Question: I have a large data frame that includes data on the same people over time I want to group each person by years of 2. The result should sum up one column but average the other because a straight average won't work. I can do this in excel however not in R. I included sample data and desired output.
'''
Name <- c(rep("Joe",3),rep("Kenny",3))
Age <- c(20,21,22,19,20,21)
Year <- c(rep(c(2010,2011,2012),length.out = 6))
Jumps <- c(10,150,200,300,20,90)
Success <- c(0.5,0.6,0.7,0.4,0.5,0.6)
df <- data.frame(Name,Age,Year,Jumps,Success)
Name Age Year Jumps Success
1 Joe 20 2010 10 0.5
2 Joe 21 2011 150 0.6
3 Joe 22 2012 200 0.7
4 Kenny 19 2010 300 0.4
5 Kenny 20 2011 20 0.5
6 Kenny 21 2012 90 0.6
'''
Desired Output

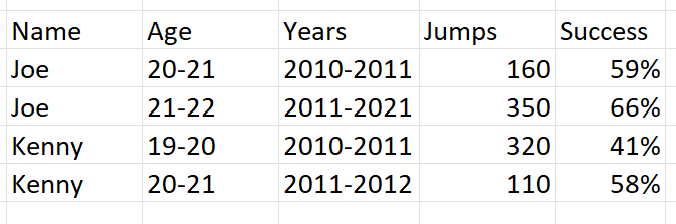
Answer: Main feature is to use 'lead':
'''
library(dplyr)
df %>%
group_by(Name) %>%
mutate(Success = (Success*Jumps),
Success = Success + lead(Success),
Age= paste(Age, lead(Age), sep = "-"),
Jumps = Jumps + lead(Jumps),
Year = paste(Year, lead(Year), sep = "-"),
Success = Success/Jumps) %>%
slice(-n())
'''
'''
Name Age Year Jumps Success
<chr> <chr> <chr> <dbl> <dbl>
1 Joe 20-21 2010-2011 160 0.594
2 Joe 21-22 2011-2012 350 0.657
3 Kenny 19-20 2010-2011 320 0.406
4 Kenny 20-21 2011-2012 110 0.582
'''